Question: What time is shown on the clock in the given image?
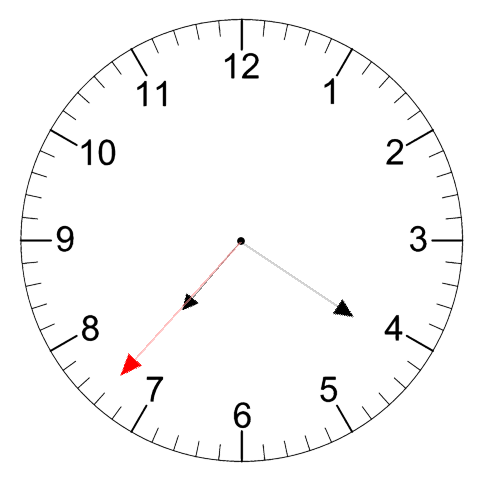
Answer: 07:20:37